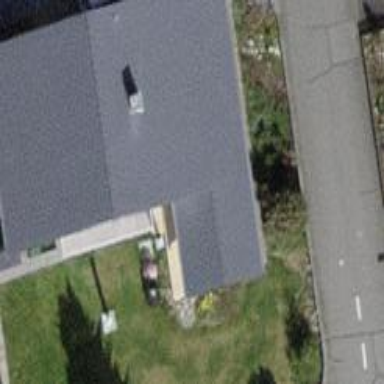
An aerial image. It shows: Building with tiled roof.